Question: How to modify the 'simple_list_item_multiple_choice' with Image at the left corner. Please help me. I tried <URL> example. But any possible way to use the 'simple_list_item_multiple_choice' to do the same thing?
Please help me

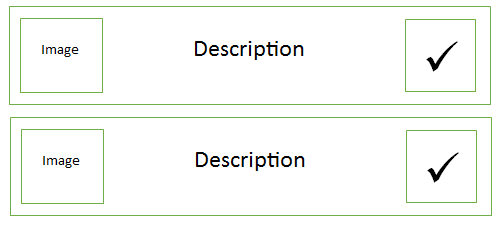
Answer: Your Question is Not showing exactly what are you want? Please clarify it and see this example may be it help you. <URL>
<URL>